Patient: sex F, age 52
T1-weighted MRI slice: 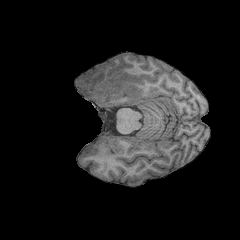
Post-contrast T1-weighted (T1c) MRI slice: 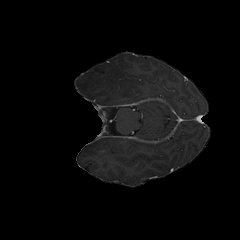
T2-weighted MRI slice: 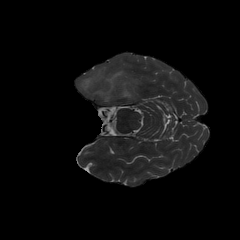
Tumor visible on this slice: yes
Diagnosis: Glioblastoma, IDH-wildtype
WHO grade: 4